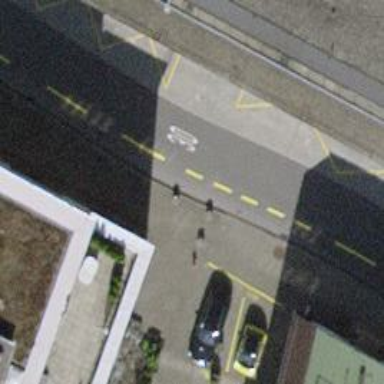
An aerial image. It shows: Bollard.